Question: I am using <URL> for getting zip contents of few repositories.
I already have the list of repositories I need but I am having trouble with getting the the content of the repositories as .zip files (called zipball)
### What I've tried so far
'''
// ... client = new Client(...);
// some authentication logic...
// some other queries to GitHub that work correctly
var url = "https://api.github.com/repos/SomeUser/SomeRepo/zipball";
var response = await this.client.Connection.Get<byte[]>(
new Uri(url),
new Dictionary<string, string>(),
null);
var data = response.Body;
var responseData = response.HttpResponse.Body;
'''
### Problems with my attempts
1. data is null
2. responseData.GetType().Name says the responseData is of type string
3. When I try Encoding.ASCII.GetBytes(response.HttpResponse.Body.ToString()); I get invalid zip file

### Quesion
I've also opened <URL> in octokit.net repository.
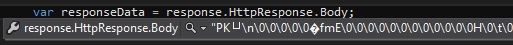
Answer: After checking the source of Octokit I think this is not possible (as of version 0.10.0):
See <URL>
'''
// We added support for downloading images. Let's constrain this appropriately.
if (contentType == null || !contentType.StartsWith("image/"))
{
responseBody = await responseMessage.Content.ReadAsStringAsync().ConfigureAwait(false);
}
else
{
responseBody = await responseMessage.Content.ReadAsByteArrayAsync().ConfigureAwait(false);
}
'''
The response body ('responseData') is converted to an unicode string and, thus, it's mangled and not binary the same. See my <URL>.